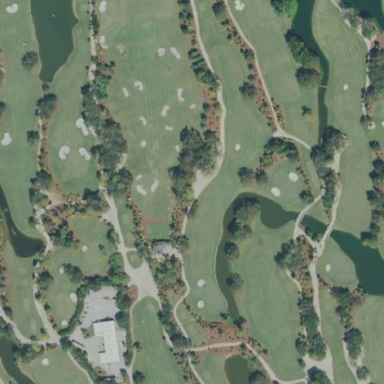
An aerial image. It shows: Golf course surrounded by greenery.